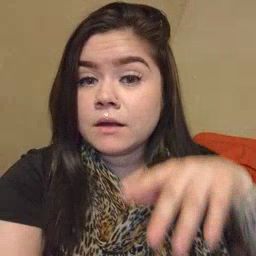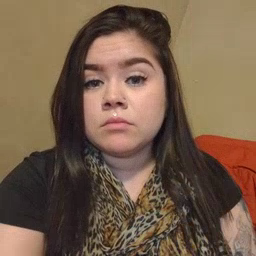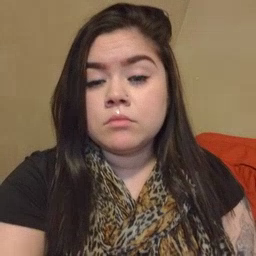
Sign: rain